Question: I have a custom entity and it contains a lookup to . I created a 1:N relation with the latter as primary and the former as related entity.
On the form I added a subgrid and I only wish to list the instances of that have the lookup pointing to the currently viewed . However, when I choose , the custom entity isn't in the list (despite it being related via the 1:N relation).
So, I'm using , instead, but that shows the instances of and not, as I wish, only those that are related to the currently viewed member.
So, what's the best course of action here? Should I do something with the relation? Or build a custom filter in JavaScript? How can I make the related to if it's at all possible?
The image below shows the available conditions for the related entities. I notice that none of them relates to , though. Do I need to activate it somehow or am I approaching it from a totally wrong angle?

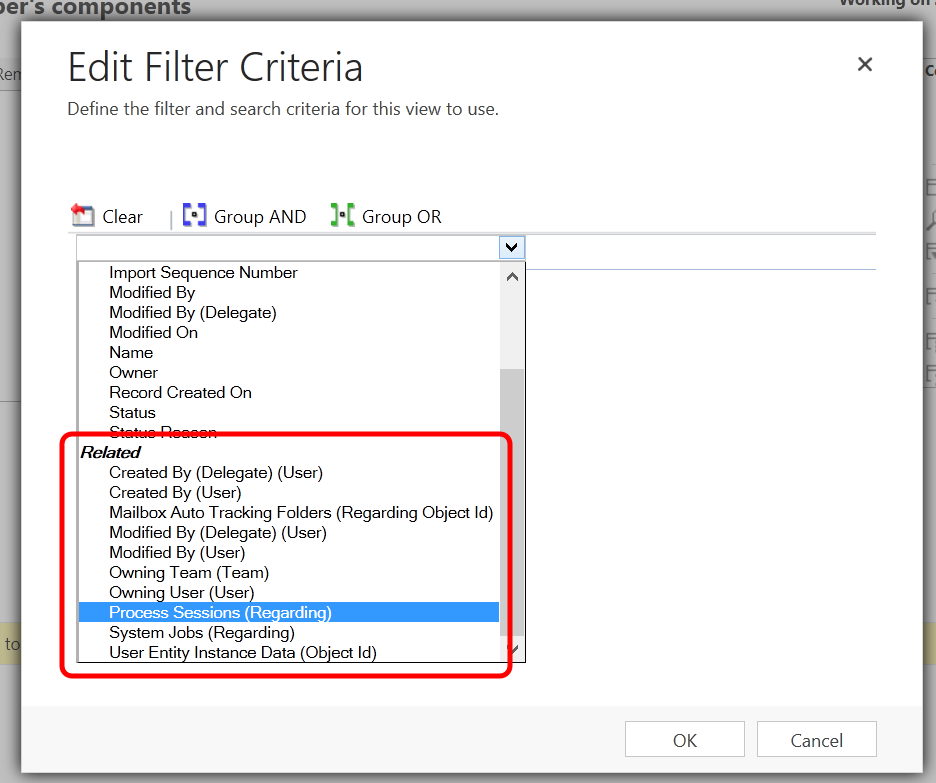
Answer: So to give you more detail, you add the grid on the form:
(This is coming from the contact Form edit, after you press add subgrid)

you select there only related records, this are the stuff record i created:

As you can see only 3 of them has a lookup pointing to a valid contact, from there if you look at the grid, is showing only the related ones as you selected during the grid creation:

In any case i update the answer this is how the relationship is defined, and is a simple lookup created from the stuff entity: